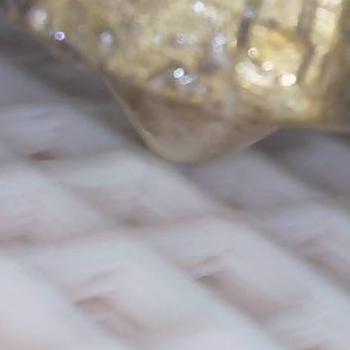
Flow rate: 188%